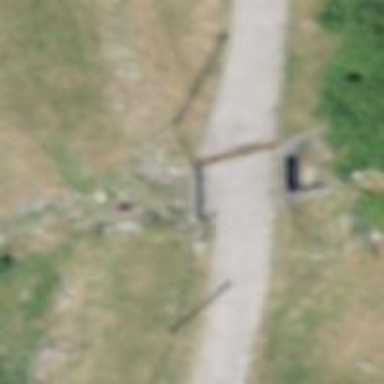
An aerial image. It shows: Tunnel.